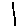
Label: line